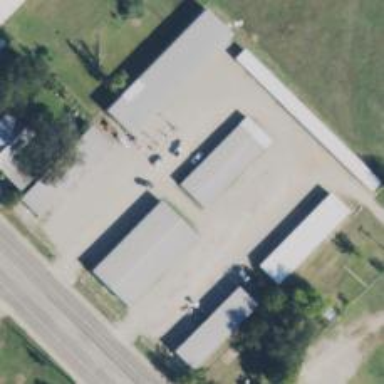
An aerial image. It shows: Storage rental facility.